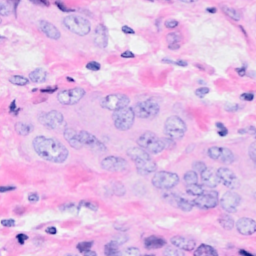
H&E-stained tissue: Breast